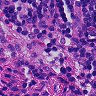
Metastatic tissue present: no